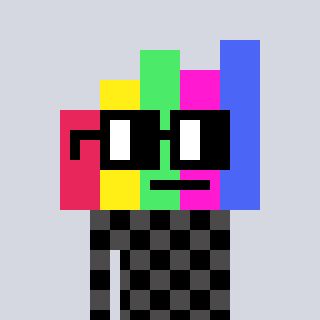
a pixel art character with square black glasses, a bar chart-shaped head and a grayscale-colored body on a cool background